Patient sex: M
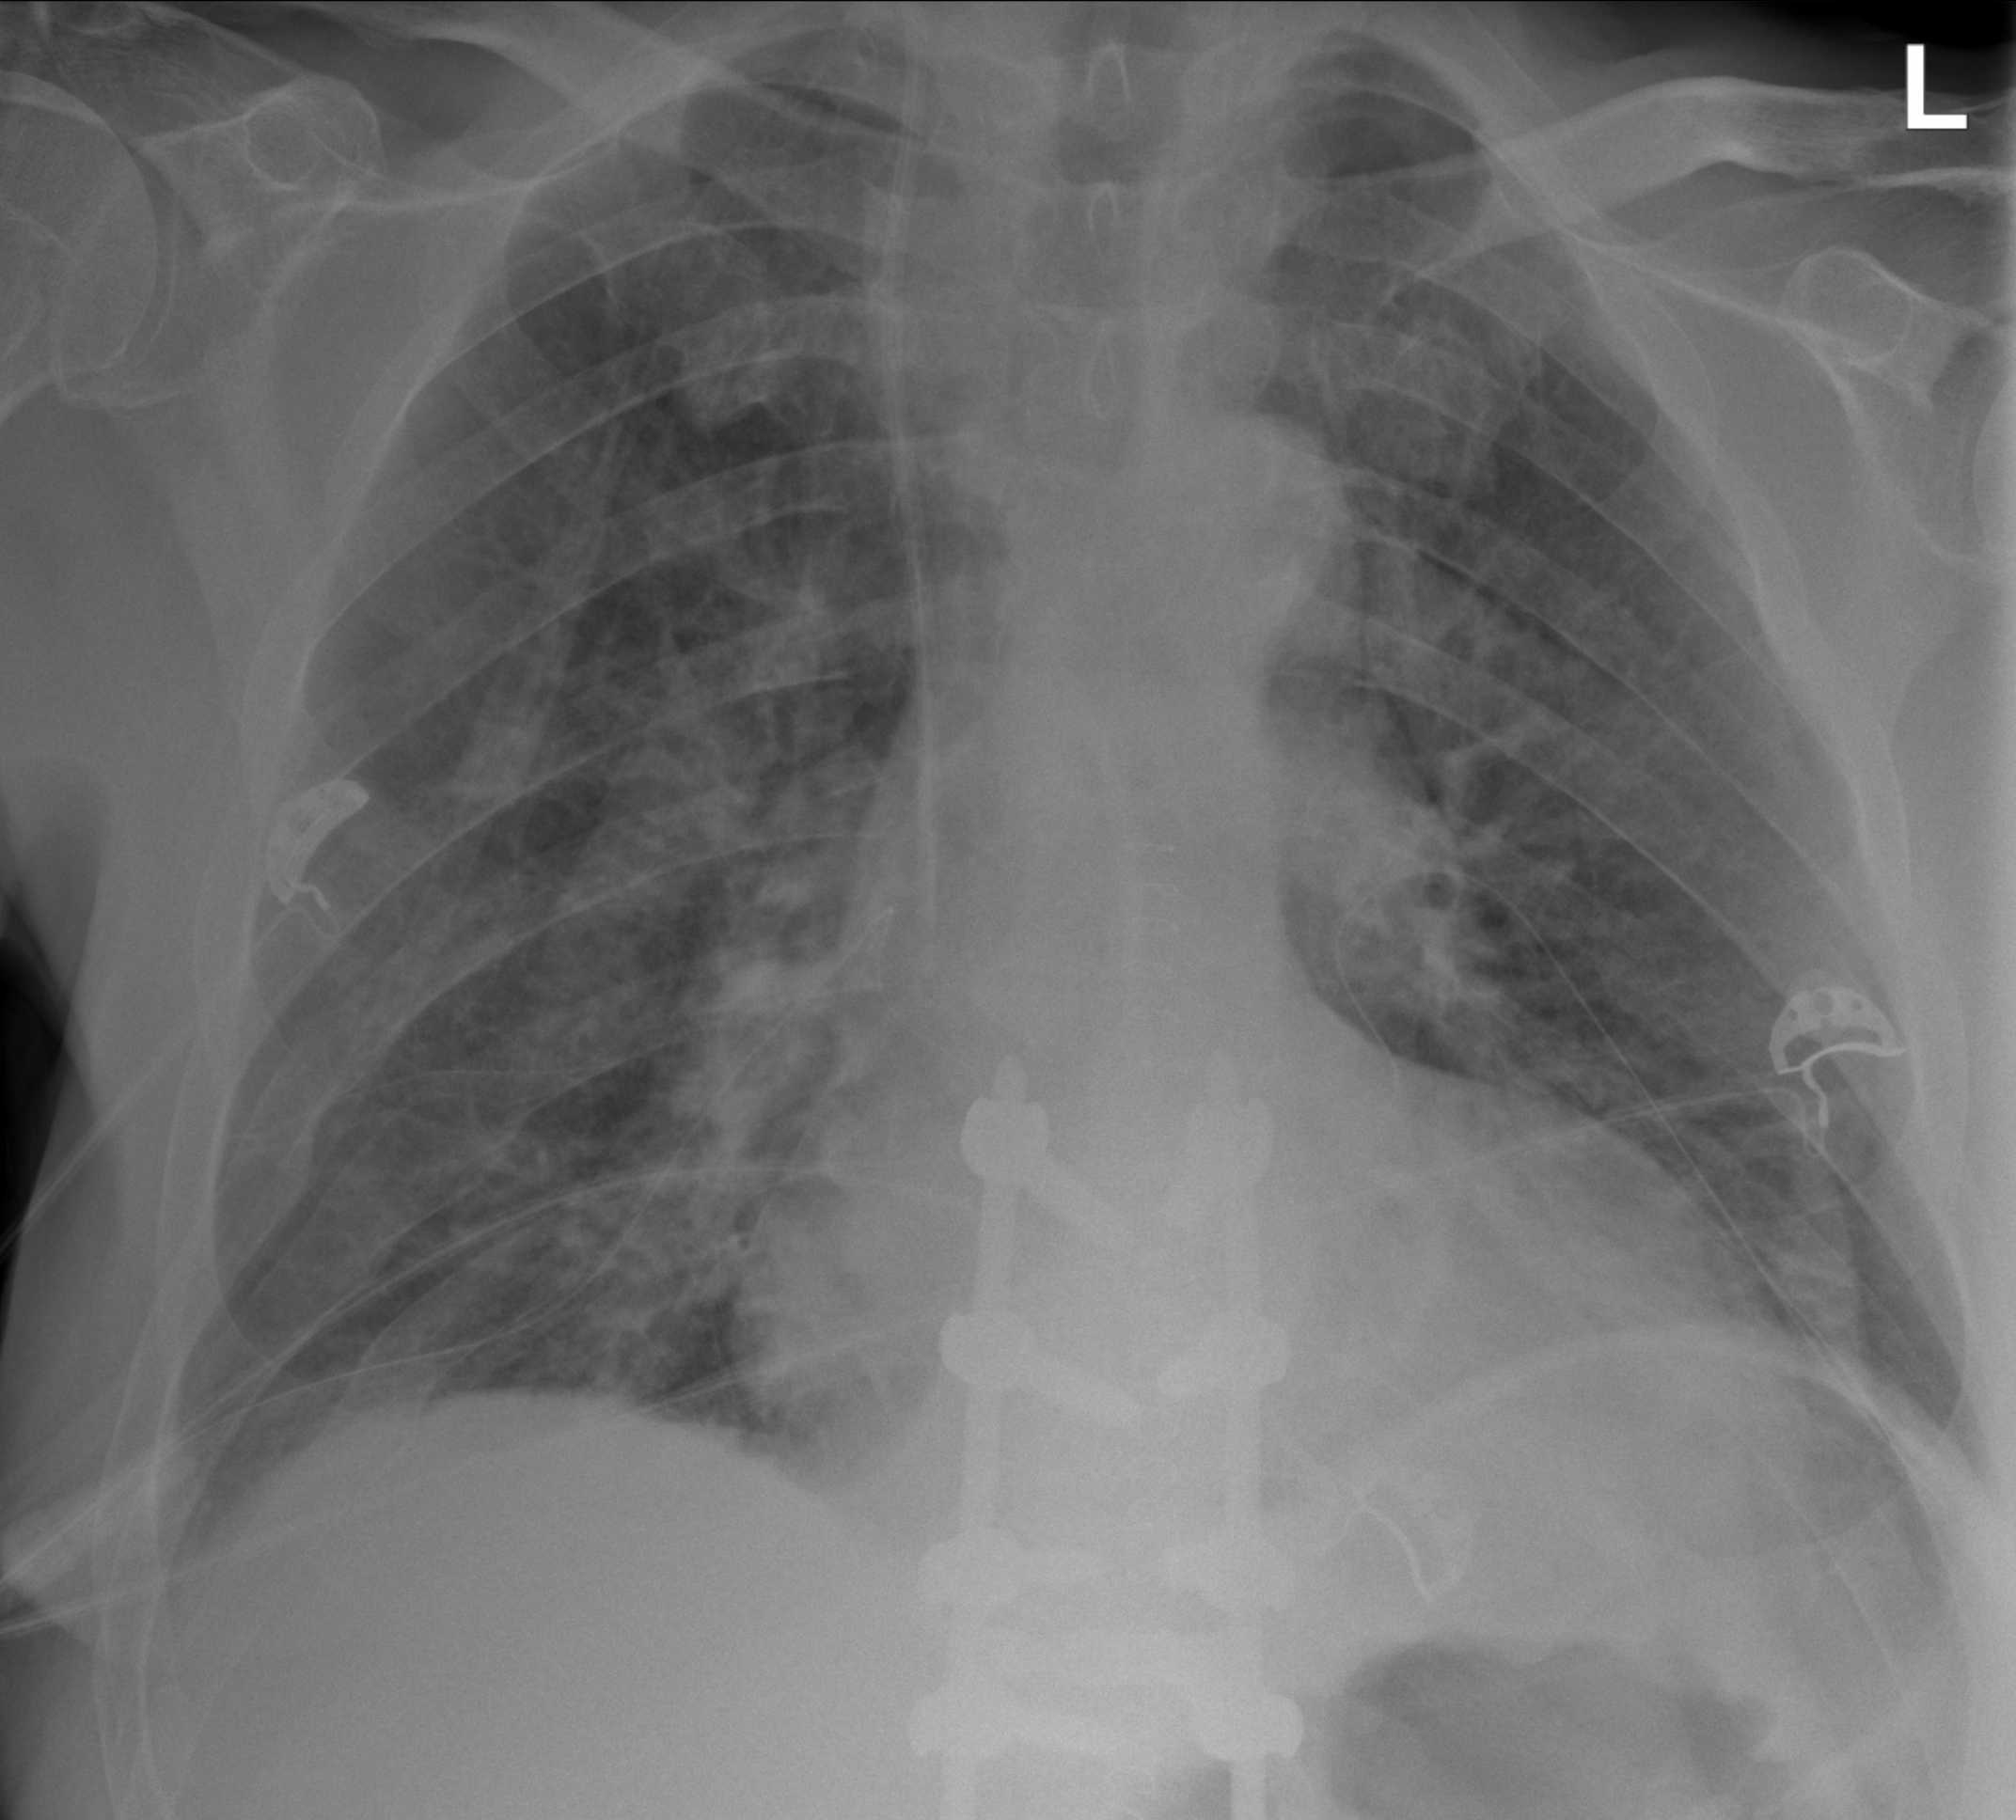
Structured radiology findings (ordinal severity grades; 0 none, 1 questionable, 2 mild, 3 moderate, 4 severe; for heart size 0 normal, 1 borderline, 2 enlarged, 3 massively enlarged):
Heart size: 2
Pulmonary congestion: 2
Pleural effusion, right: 0
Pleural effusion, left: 0
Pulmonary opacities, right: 2
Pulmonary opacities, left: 0
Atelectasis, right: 2
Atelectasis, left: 2